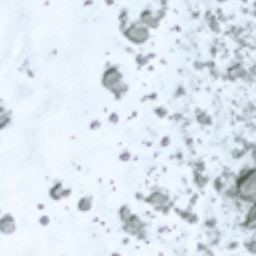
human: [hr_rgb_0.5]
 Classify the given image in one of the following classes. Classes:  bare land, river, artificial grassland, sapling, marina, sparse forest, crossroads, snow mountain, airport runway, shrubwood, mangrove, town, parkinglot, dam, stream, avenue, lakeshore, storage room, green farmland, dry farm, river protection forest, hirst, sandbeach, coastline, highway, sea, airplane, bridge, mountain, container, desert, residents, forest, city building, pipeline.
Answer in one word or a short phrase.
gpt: snow mountain